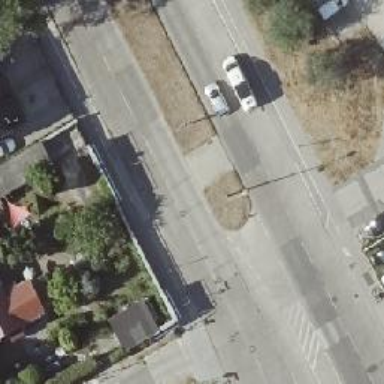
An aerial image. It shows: Unmarked crossing with pedestrian island.